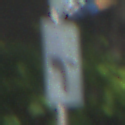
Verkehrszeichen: VerlaufVorfahrtsstrasse6
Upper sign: Vorfahrtsstrasse
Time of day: Midday
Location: Outdoor (Suburban)
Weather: Clear
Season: NotSpecified
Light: Natural